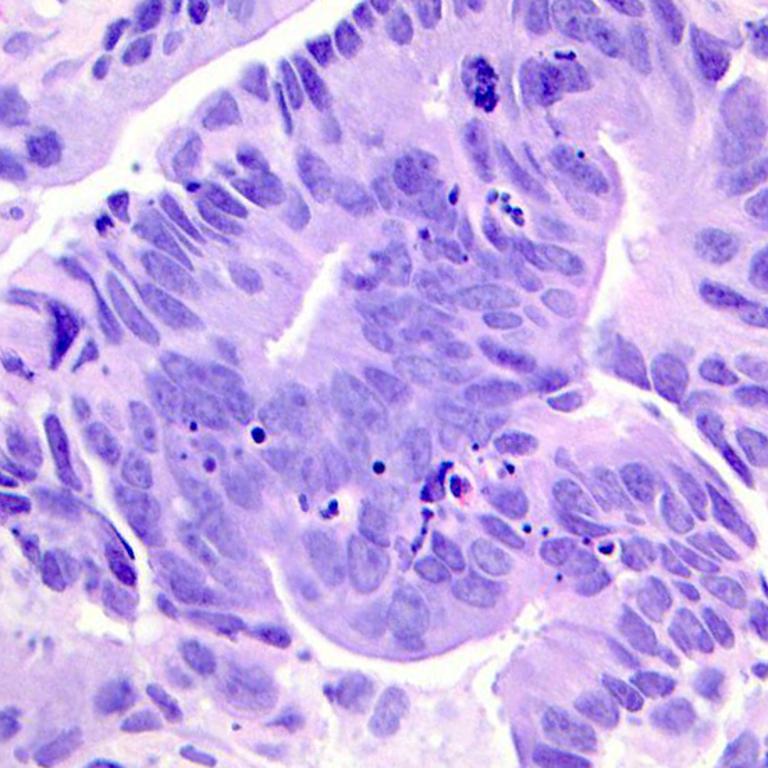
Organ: colon
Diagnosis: adenocarcinomas